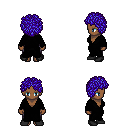
a pixel art fantasy rpg character, female body template, human, dark skin, black robe, metal pants, blue curly afro hairstyle, black shoes, four views (front, back, left, right), 2x2 character sprite sheet, small pixel art, hard edges, no anti-aliasing